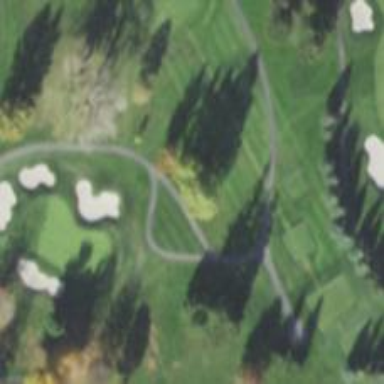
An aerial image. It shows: Path for golf carts.